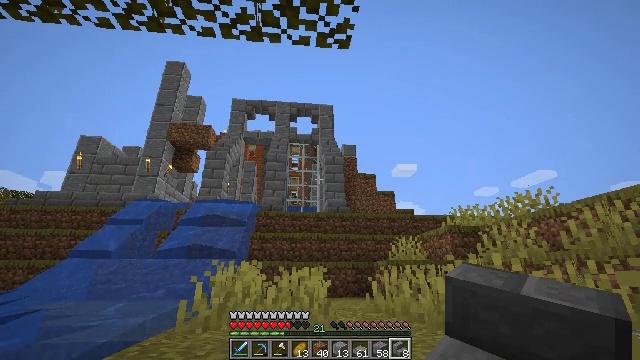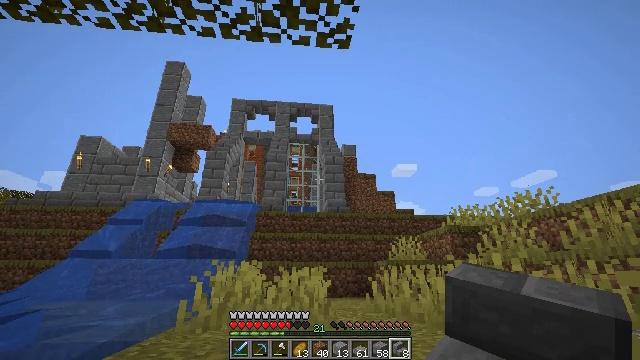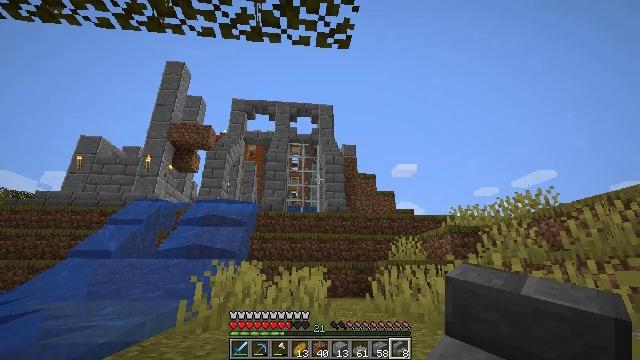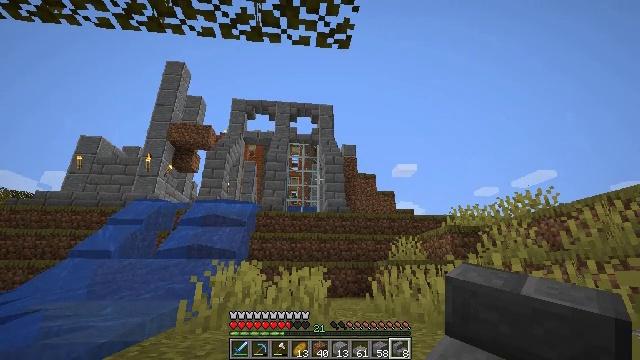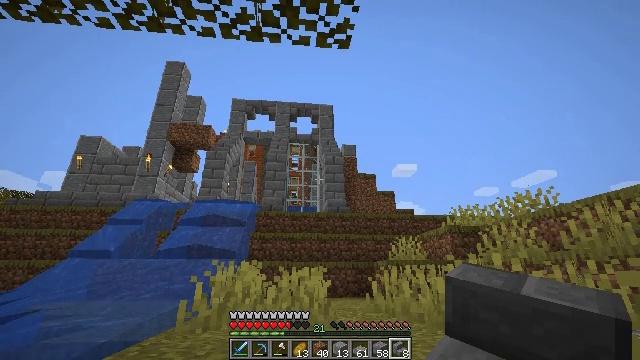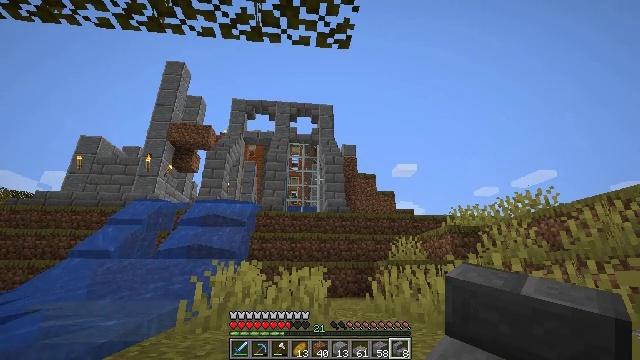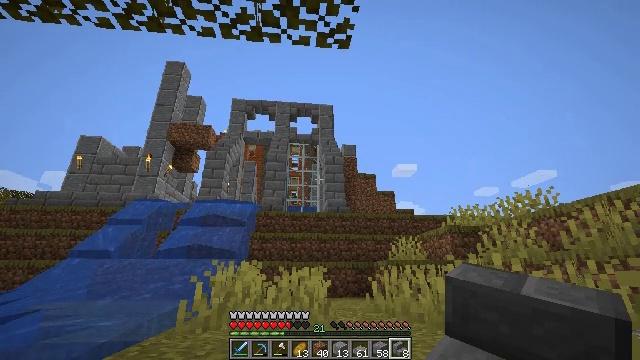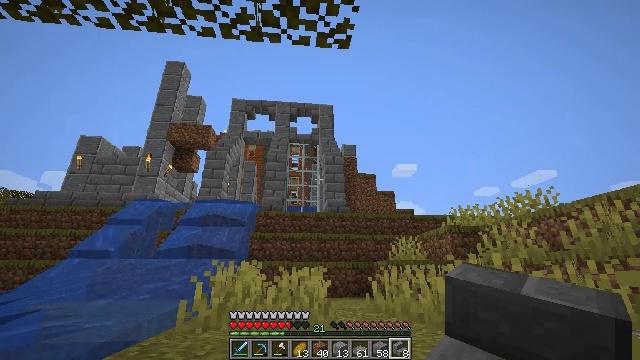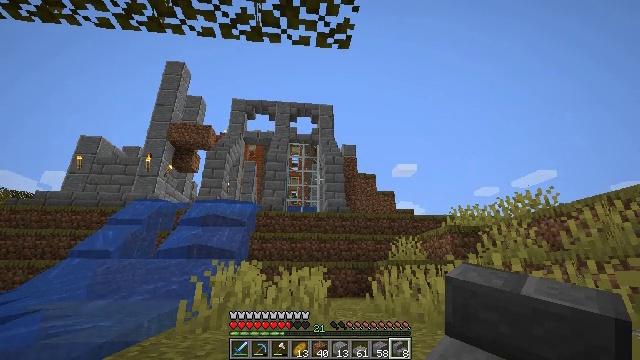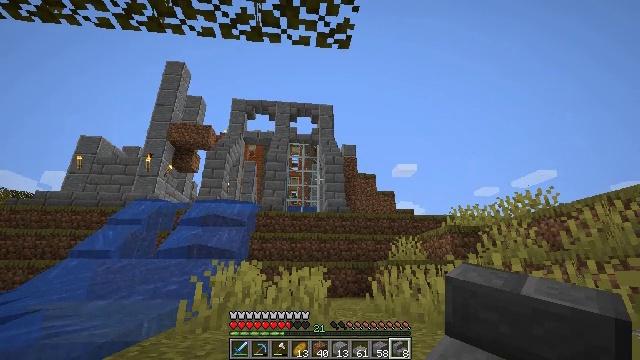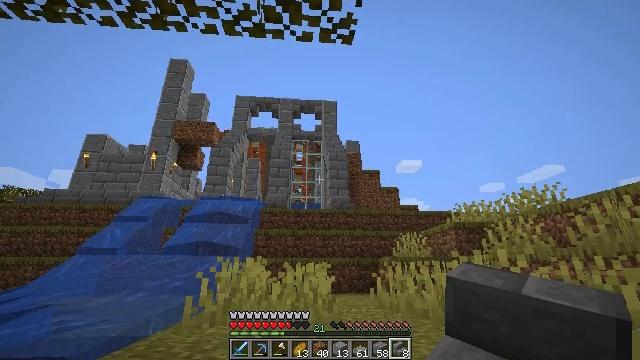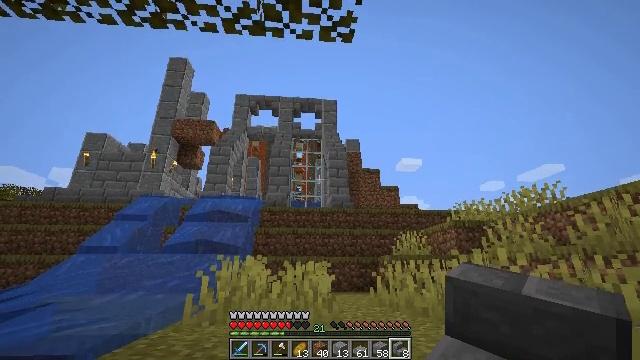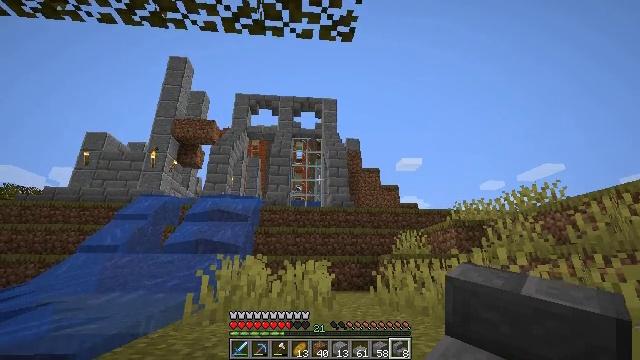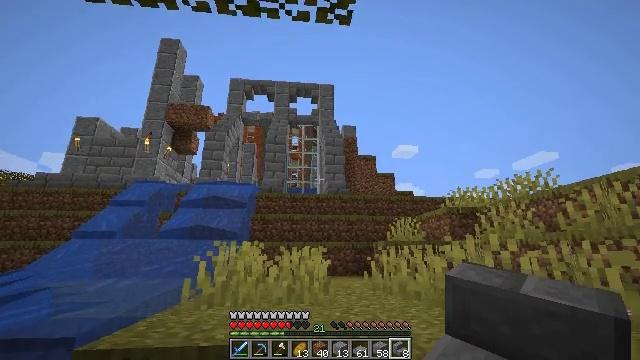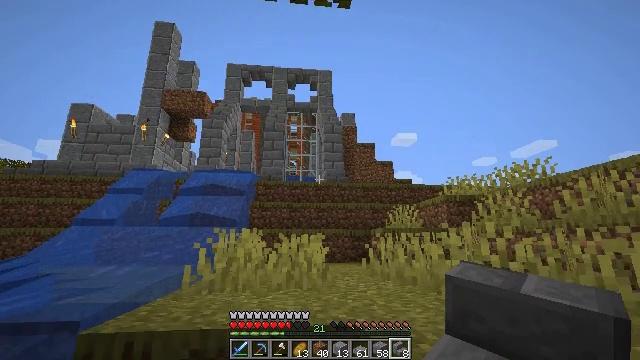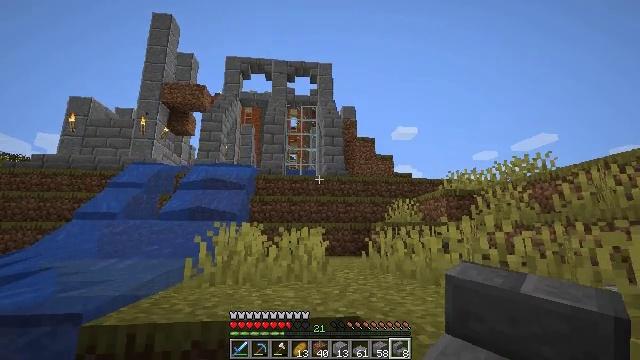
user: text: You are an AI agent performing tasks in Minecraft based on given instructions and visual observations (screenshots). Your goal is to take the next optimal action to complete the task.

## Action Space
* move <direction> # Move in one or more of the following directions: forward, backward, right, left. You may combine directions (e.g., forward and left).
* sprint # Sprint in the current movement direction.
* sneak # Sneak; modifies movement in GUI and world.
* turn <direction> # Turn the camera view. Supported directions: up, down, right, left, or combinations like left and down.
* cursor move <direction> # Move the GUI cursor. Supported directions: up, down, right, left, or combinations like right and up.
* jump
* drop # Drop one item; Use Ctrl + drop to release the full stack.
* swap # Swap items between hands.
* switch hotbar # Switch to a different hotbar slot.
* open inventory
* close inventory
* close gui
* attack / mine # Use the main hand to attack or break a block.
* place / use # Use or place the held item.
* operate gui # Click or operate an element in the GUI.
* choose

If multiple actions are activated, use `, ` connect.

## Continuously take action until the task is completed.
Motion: motion action
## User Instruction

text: Destroy the glass pane to clear a path.
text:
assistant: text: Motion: no_op
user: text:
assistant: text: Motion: no_op
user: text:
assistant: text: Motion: no_op
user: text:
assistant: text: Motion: no_op
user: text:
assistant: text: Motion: no_op
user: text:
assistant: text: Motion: no_op
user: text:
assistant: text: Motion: no_op
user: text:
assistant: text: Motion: no_op
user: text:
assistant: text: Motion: no_op
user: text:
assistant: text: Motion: no_op
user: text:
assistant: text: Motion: no_op
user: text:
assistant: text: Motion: no_op
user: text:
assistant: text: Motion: turn down
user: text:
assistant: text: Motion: turn down
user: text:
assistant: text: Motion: turn down
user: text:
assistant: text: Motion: turn left
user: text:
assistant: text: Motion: no_op
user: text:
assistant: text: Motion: no_op
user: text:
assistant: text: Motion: no_op
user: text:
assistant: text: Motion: no_op
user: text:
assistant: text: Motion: no_op
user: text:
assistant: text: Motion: no_op
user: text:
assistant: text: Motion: no_op
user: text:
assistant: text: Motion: no_op
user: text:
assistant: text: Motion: no_op
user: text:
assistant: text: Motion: no_op
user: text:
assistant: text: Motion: no_op
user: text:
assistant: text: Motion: move forward
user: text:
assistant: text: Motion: move forward
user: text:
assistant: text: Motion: move forward